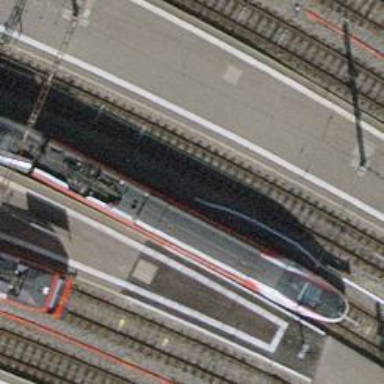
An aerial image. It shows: Single railway track with electrified contact line.